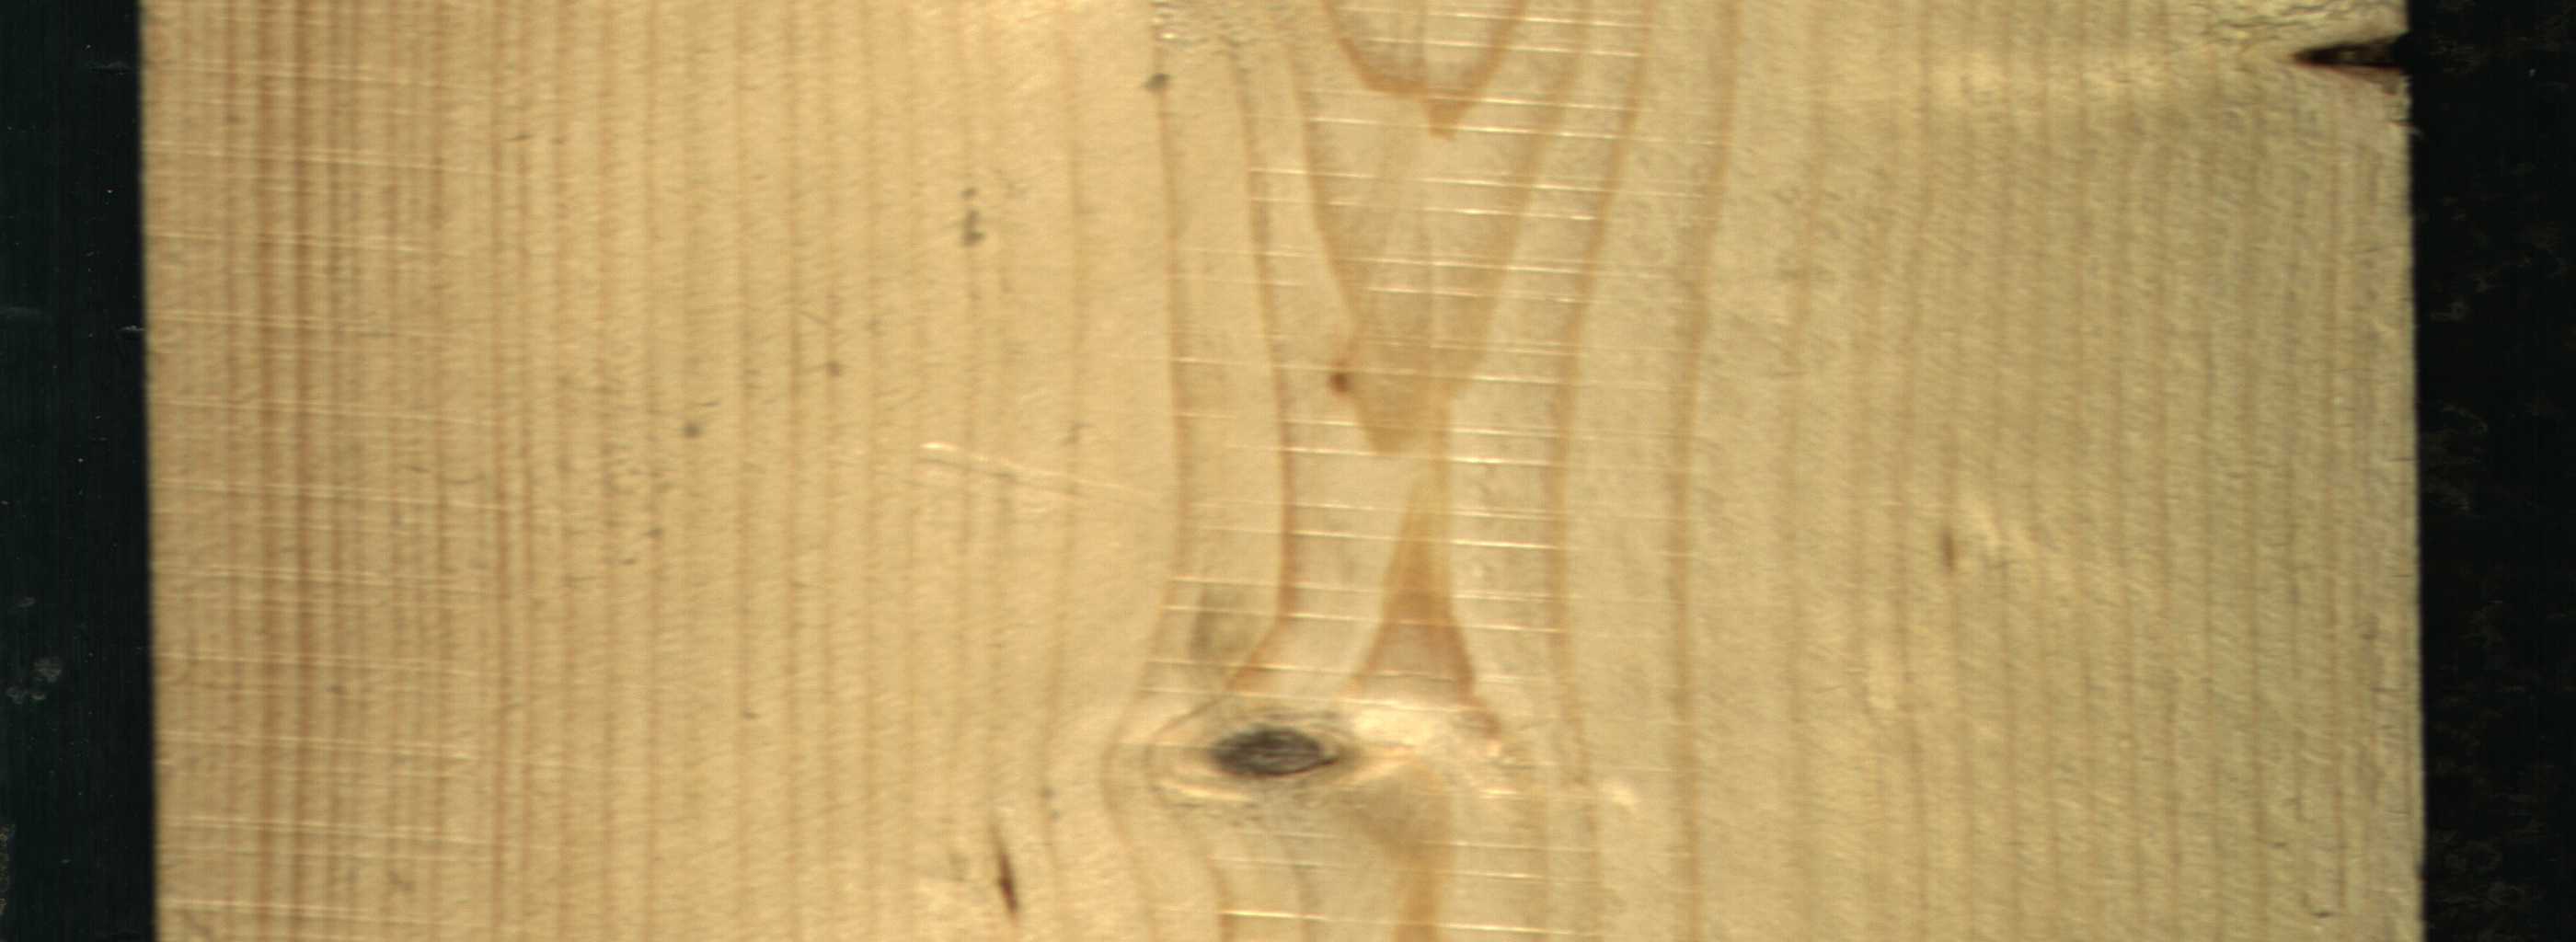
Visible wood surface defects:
Knot_missing
Live_Knot